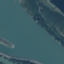
Land use / land cover: River